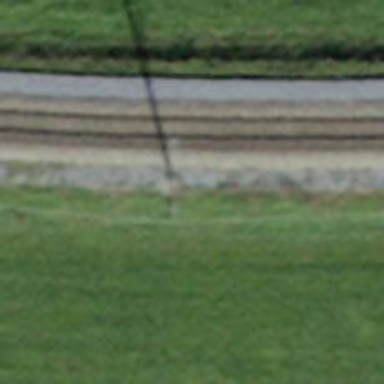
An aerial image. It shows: Power pole.